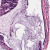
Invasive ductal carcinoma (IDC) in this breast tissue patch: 1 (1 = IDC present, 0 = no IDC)